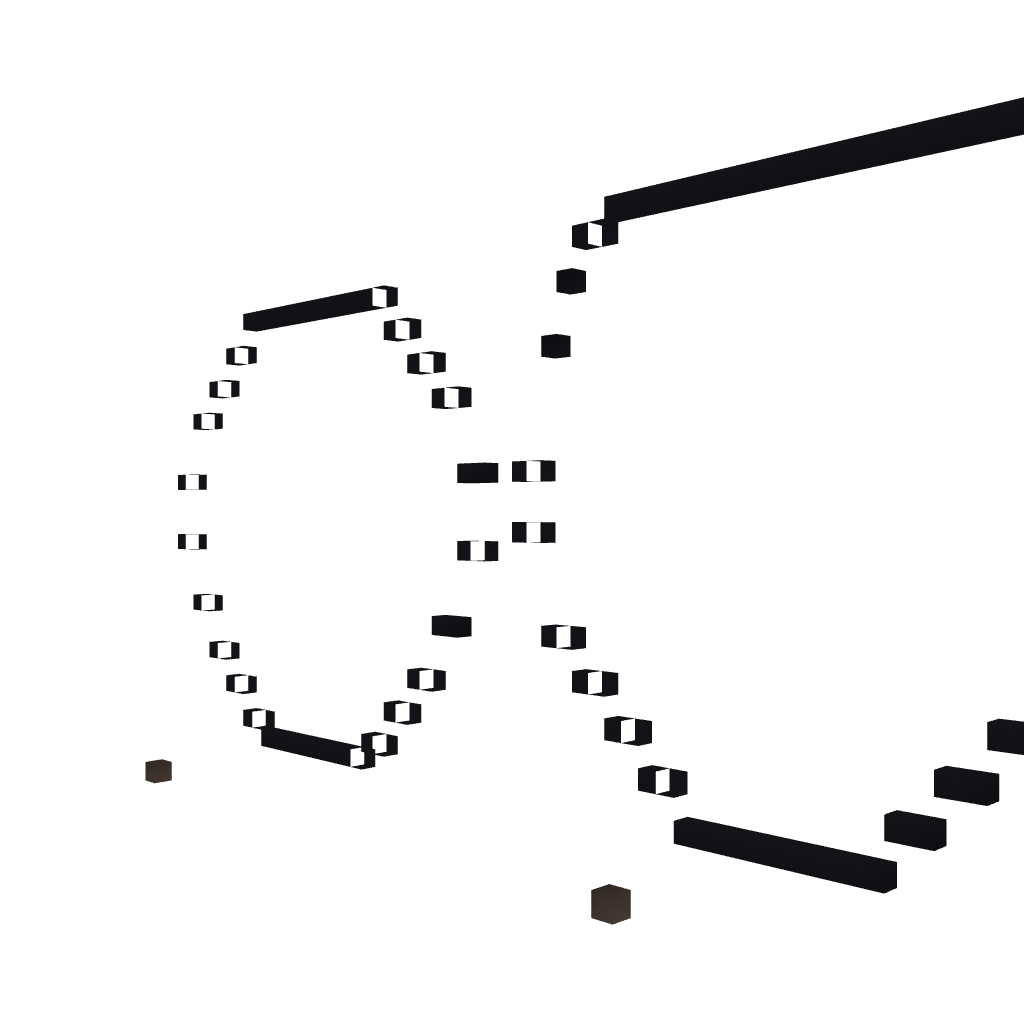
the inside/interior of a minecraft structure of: Adam Savage and Jamie Hyneman